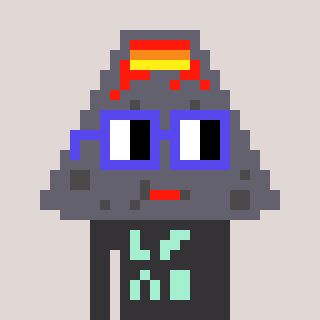
a pixel art character with square blue glasses, a volcano-shaped head and a grayscale-colored body on a warm background